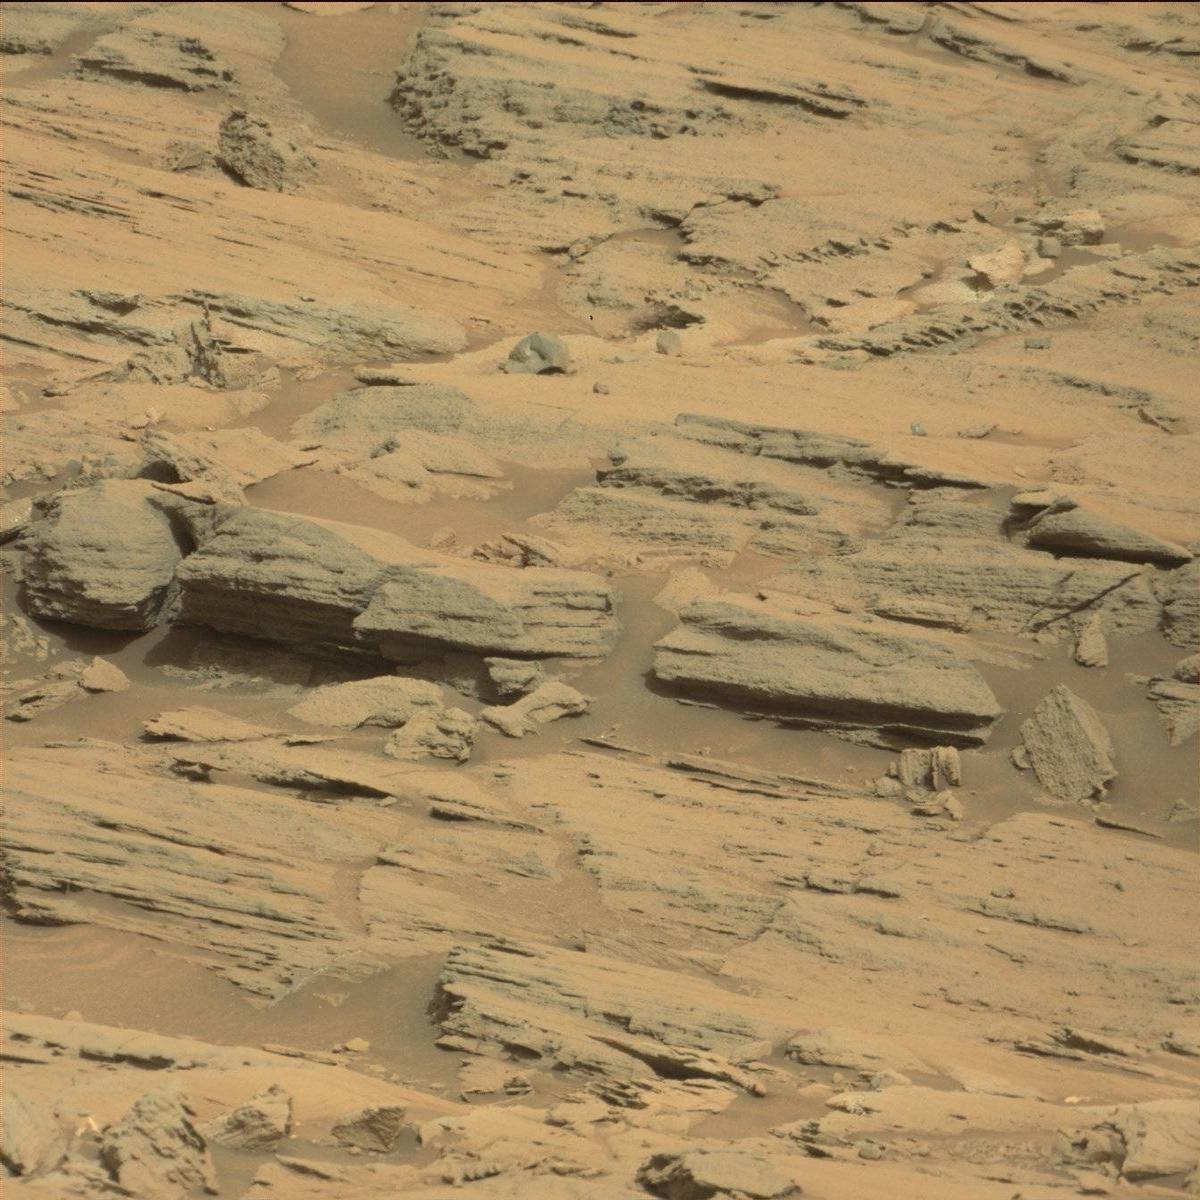
Terrain classes present: Bedrock, Sand / Soil